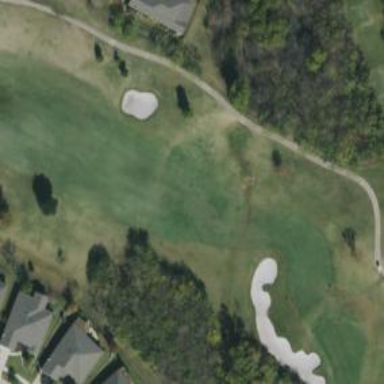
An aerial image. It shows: View of golf hole.